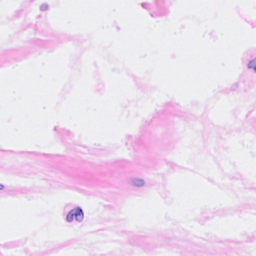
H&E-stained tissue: Breast